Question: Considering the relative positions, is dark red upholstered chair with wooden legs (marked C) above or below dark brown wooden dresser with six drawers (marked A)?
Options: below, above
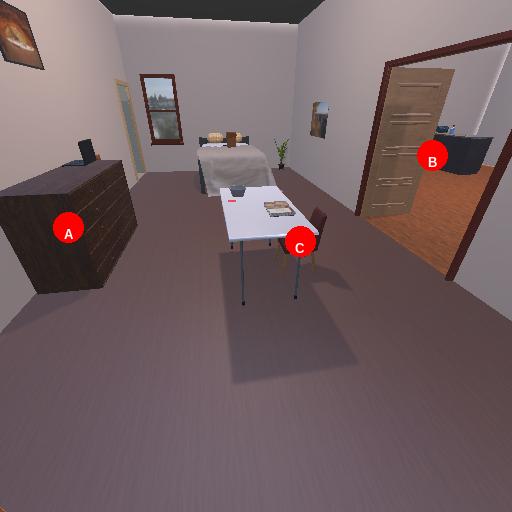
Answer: below